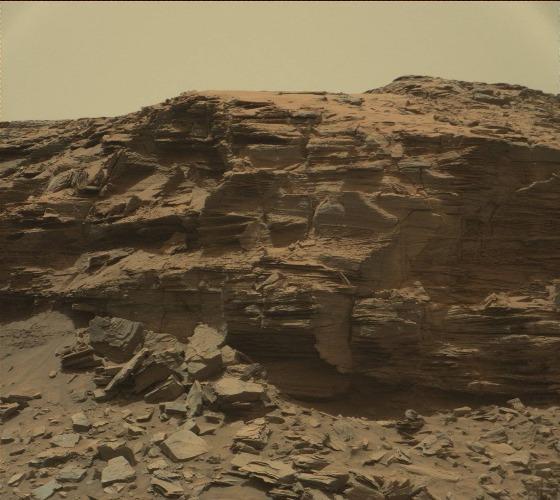
Terrain classes present: Bedrock, Gravel / Sand / Soil, Rock, Shadow, Sky / Distant Mountains